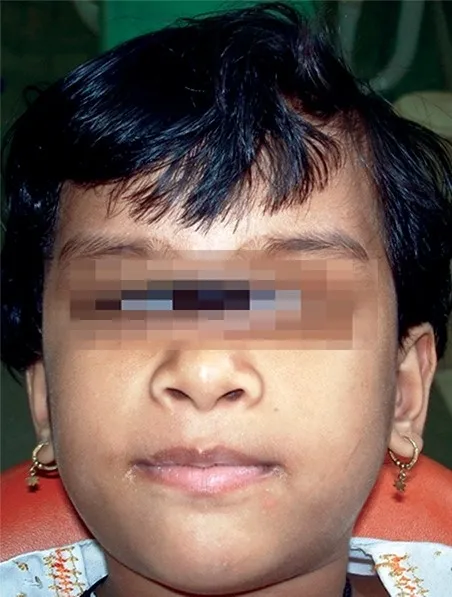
Girl diagonosed with Glanzmann's thrombasthenia.
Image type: medical_photograph (skin_photograph)